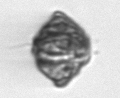
Label: Kryptoperidinium_triquetrum